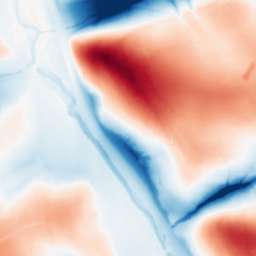
Category: classical
Decomposition family: gaussian_anisotropic
Decomposition parameters: sigma_x: 2
sigma_y: 50
Upsampling method: bilinear
Upsampling parameters: scale: 8
Upsampling scale: 8